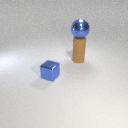
small brown rubber cylinder above small brown rubber cylinder